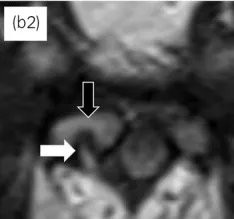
Case 2. (c) Operative findings: The thin rod-shaped part of the tumor penetrated the right penile corpora cavernosa. White arrow: tumor; black arrow: penile corpora cavernosa.
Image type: radiology (mri)